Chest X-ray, PA view. Patient: 40 years old, sex F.
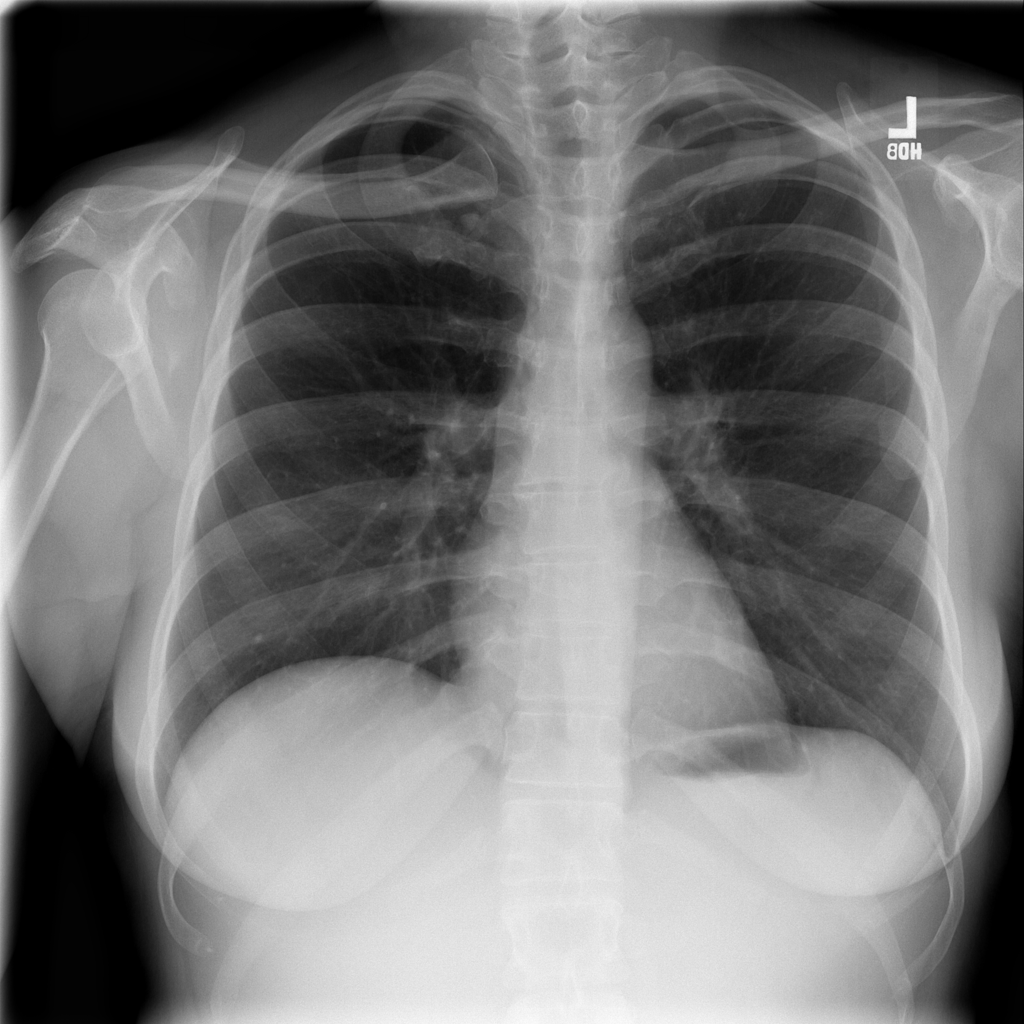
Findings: No Finding